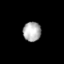
Tissue: prostate
Cell type: Endothelial cells
Senescence score: 0.6851
Nuclear area (px): 346
Mean DAPI intensity: 173.772